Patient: sex M, age 83
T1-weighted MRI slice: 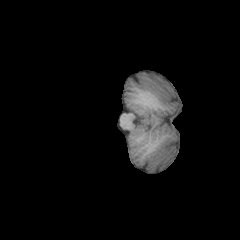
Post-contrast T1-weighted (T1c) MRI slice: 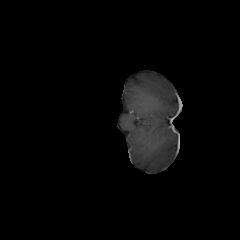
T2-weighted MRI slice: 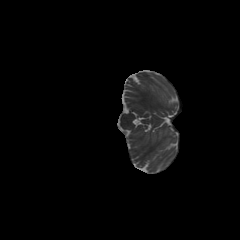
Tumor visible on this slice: no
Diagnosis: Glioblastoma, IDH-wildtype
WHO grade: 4